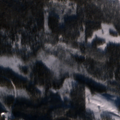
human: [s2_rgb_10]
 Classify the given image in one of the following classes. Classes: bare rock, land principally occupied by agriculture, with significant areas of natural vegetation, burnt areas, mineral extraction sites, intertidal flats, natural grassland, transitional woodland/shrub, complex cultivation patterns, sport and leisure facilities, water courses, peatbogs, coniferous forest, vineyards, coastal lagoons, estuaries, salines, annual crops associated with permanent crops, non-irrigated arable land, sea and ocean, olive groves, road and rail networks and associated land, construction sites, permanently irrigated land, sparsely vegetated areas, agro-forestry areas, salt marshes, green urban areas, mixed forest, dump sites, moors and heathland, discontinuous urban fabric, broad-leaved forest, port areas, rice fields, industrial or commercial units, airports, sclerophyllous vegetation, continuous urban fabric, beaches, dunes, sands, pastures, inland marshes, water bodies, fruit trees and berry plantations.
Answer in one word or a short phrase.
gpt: coniferous forest, transitional woodland/shrub